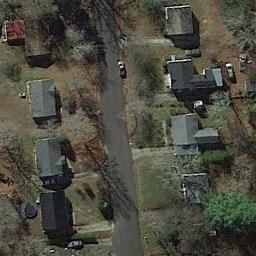
Label: residential